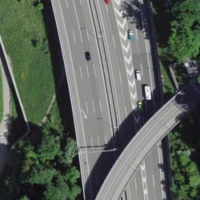
EUNIS habitat code: 57
Species observed at this site:
Salix alba